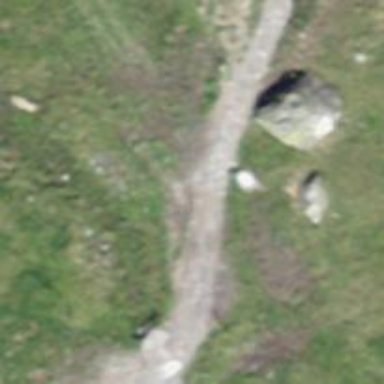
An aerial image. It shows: Path.